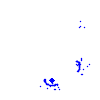
Particle: pion